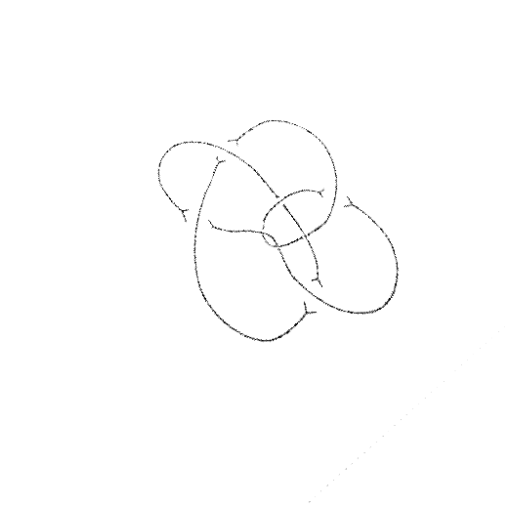
Crossing number: 8